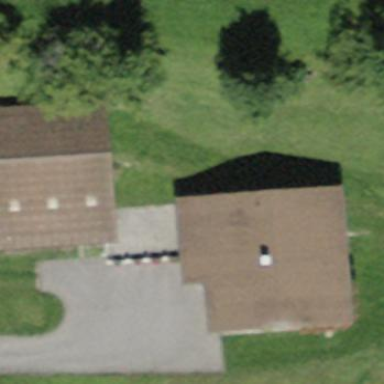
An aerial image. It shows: Detached building.